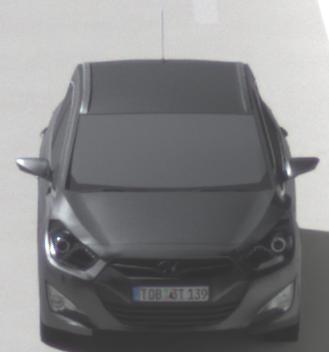
Make: Hyundai
Model: i40 Kombi 1.6 GDI
Detailed model: i40 (VF) Kombi
Model produced from: 2012/08
Model produced until: 2013/09
Doors: 5
Color: gray
Road condition: dry road
Daytime: midday
Contrast: high contrast